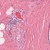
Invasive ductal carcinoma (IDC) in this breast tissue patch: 0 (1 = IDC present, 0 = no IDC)